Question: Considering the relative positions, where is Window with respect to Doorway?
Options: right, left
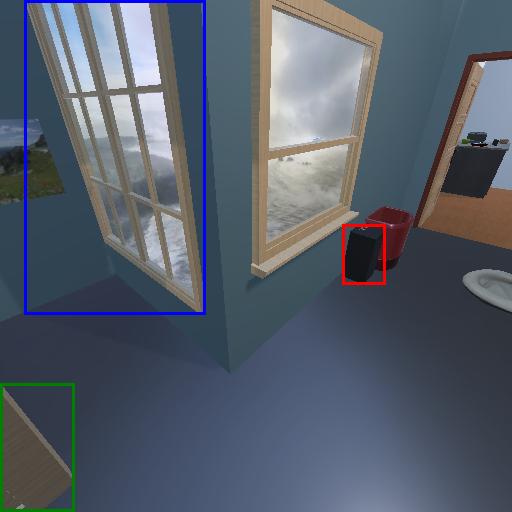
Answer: right